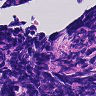
Metastatic tissue present: no